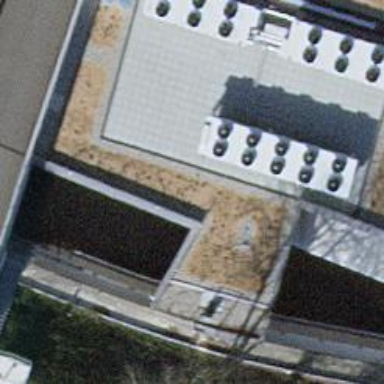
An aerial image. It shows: View of roof of building.